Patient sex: M
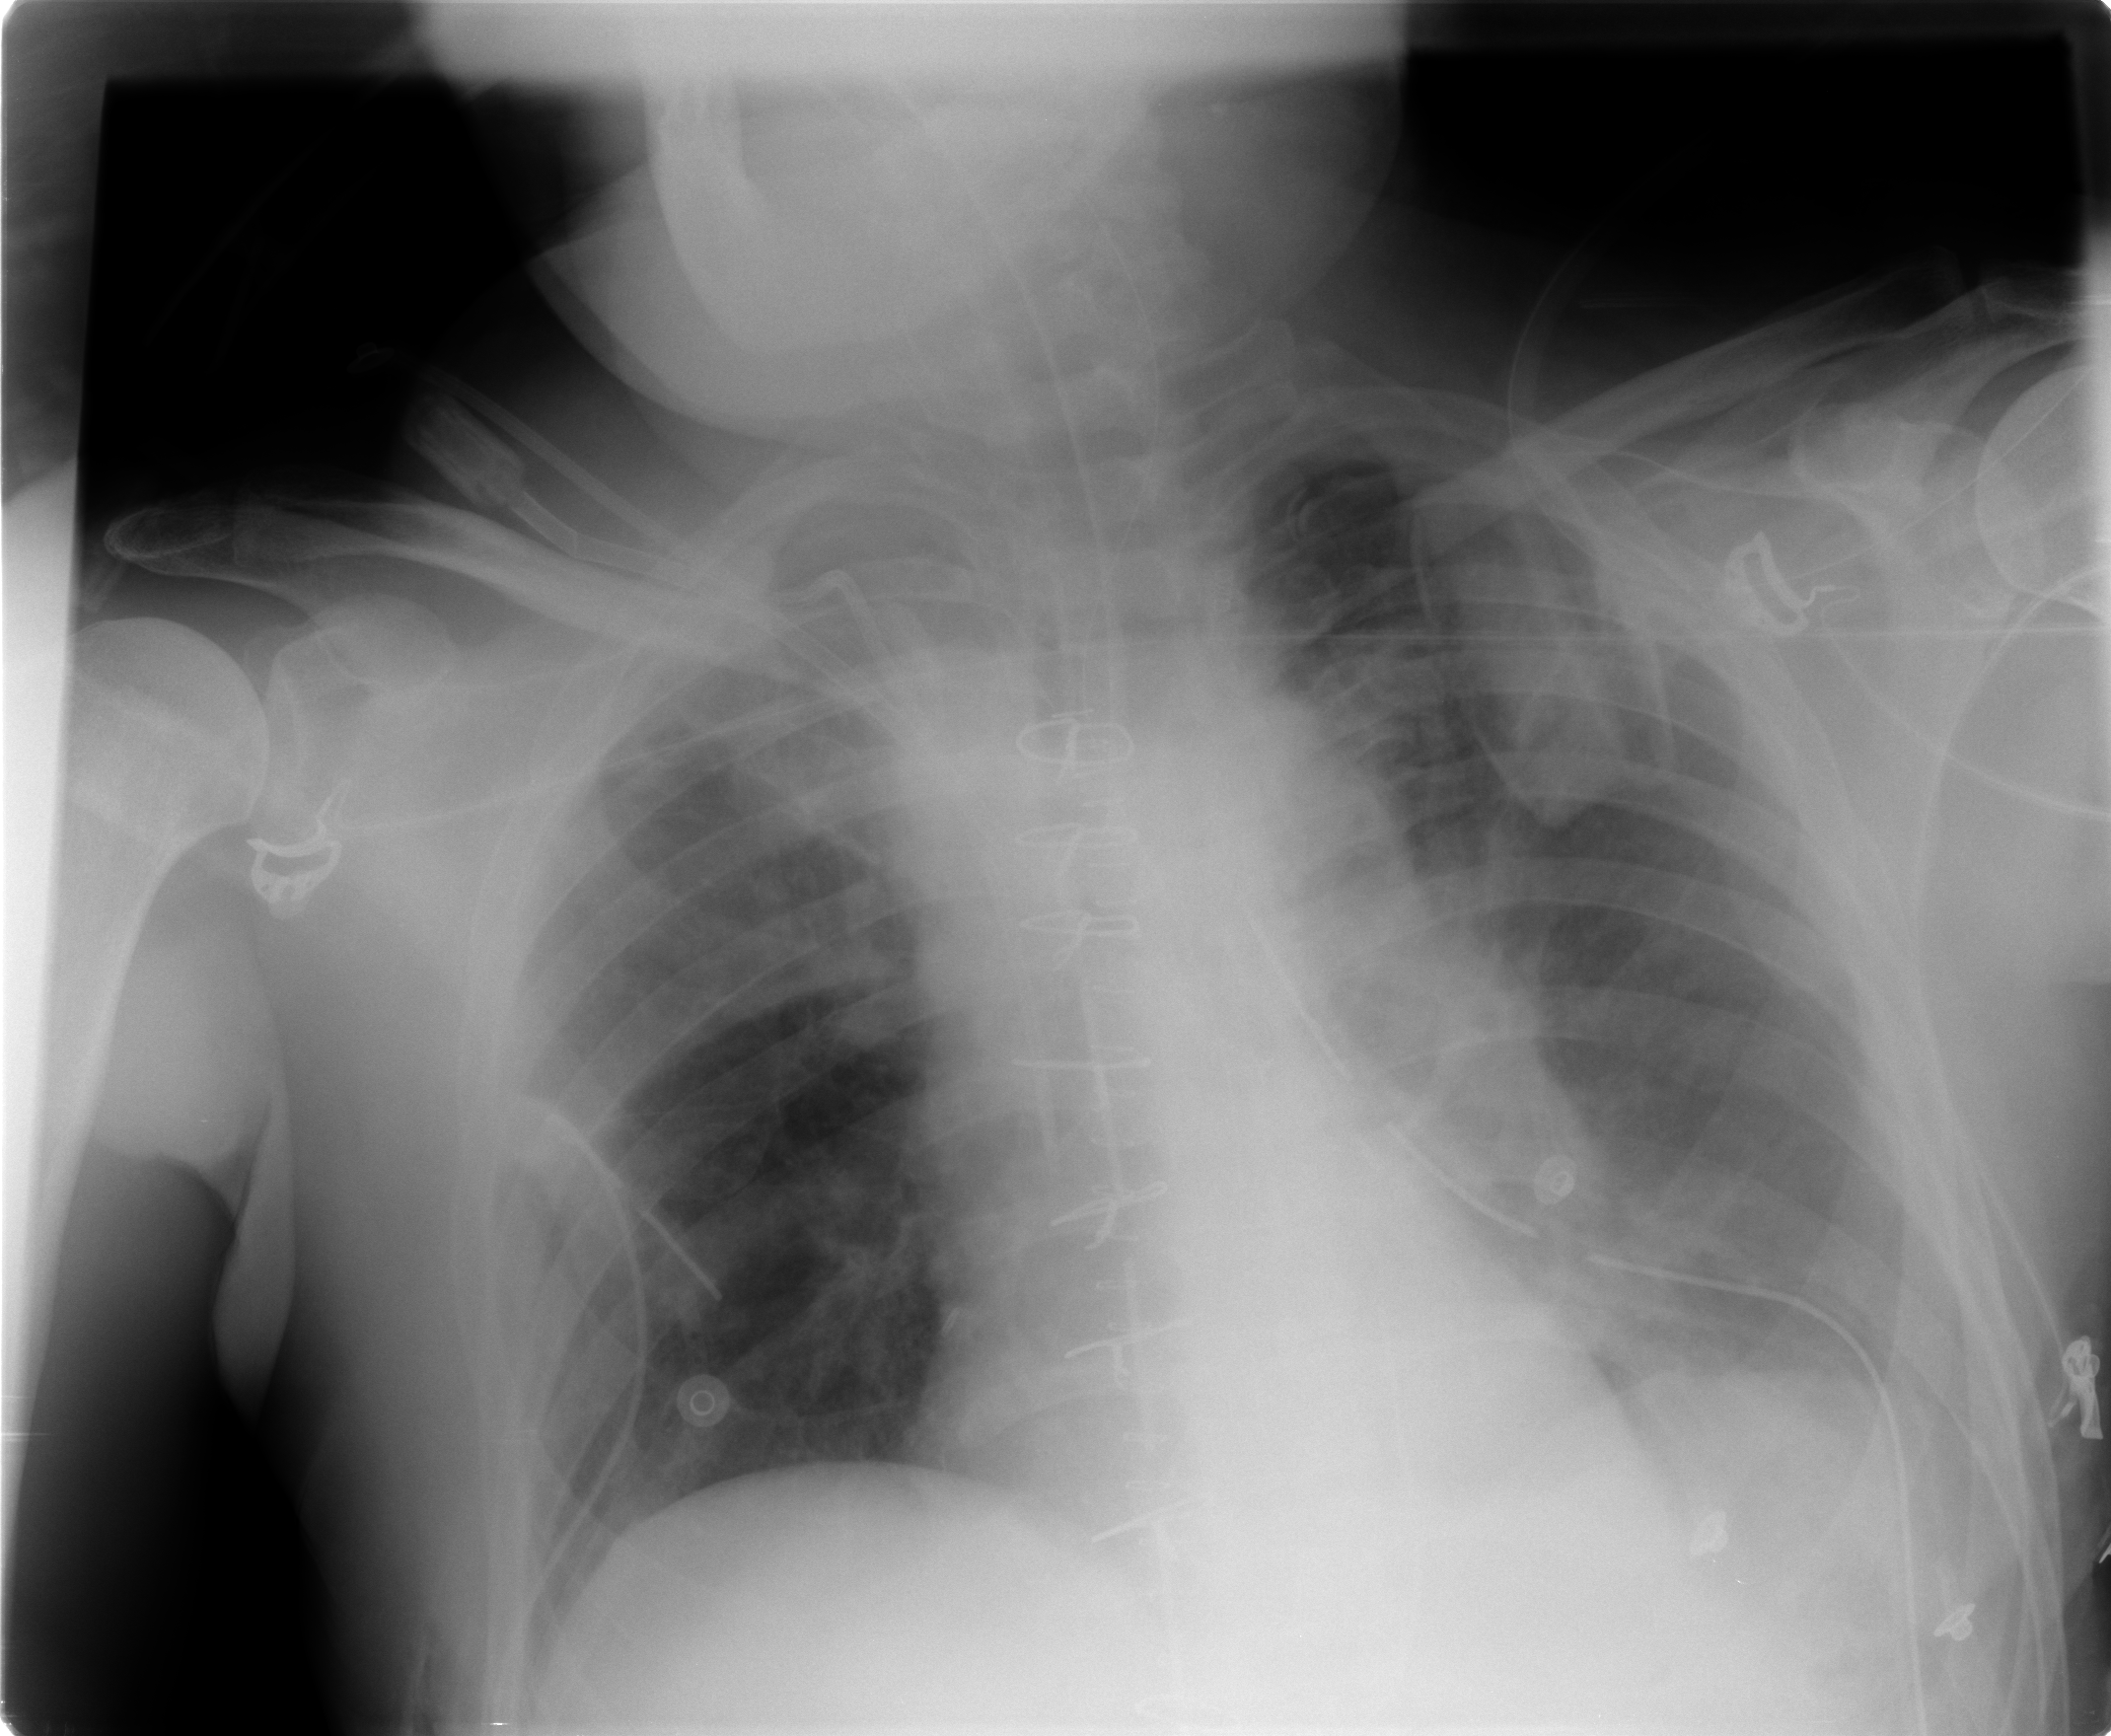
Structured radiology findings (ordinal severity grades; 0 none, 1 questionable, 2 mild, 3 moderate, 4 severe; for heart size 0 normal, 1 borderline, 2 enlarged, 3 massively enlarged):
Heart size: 0
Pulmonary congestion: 2
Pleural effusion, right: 0
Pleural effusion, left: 2
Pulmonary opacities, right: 0
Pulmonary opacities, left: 0
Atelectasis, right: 0
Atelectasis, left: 2